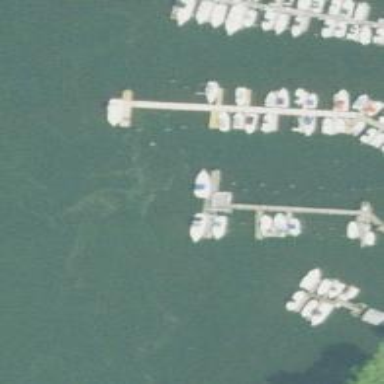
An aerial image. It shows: Man-made pier.